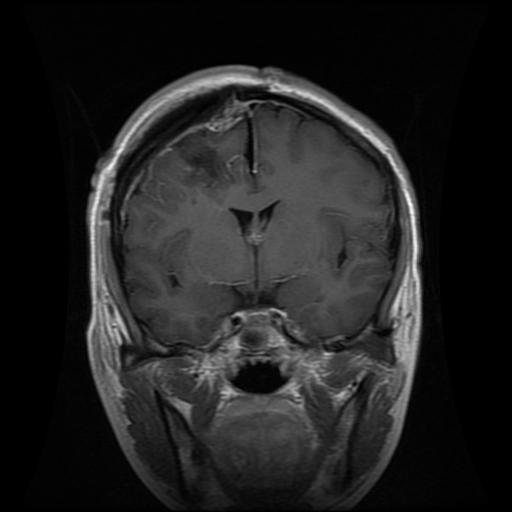
Label: glioma